Field crop: tomato
Growth stage: 1
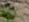
Species: solanum